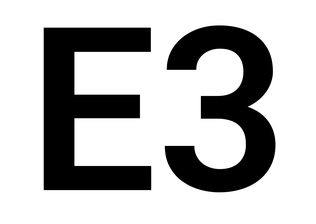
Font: Roboto_SemiBold